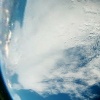
Label: cloud